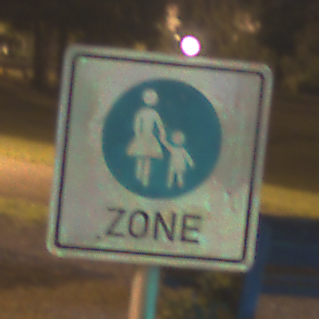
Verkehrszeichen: BeginnFussgaengerzone
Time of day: Night
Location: Outdoor (Urban)
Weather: PartlyCloudy
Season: NotSpecified
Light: Artificial